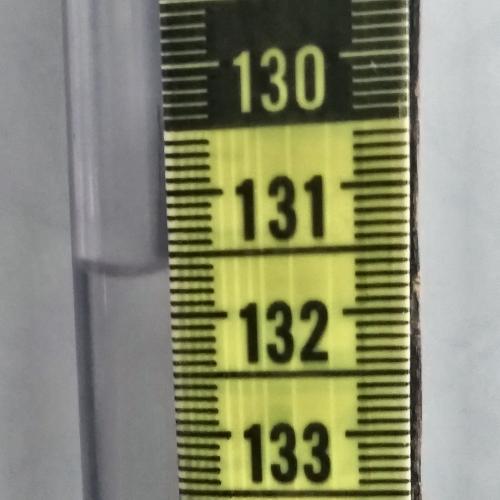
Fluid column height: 131.6 cm